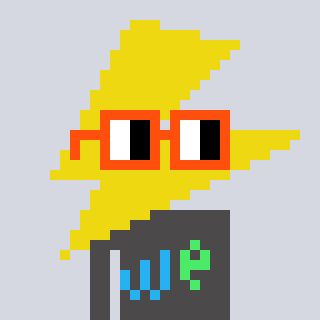
a pixel art character with square orange glasses, a lightning bolt-shaped head and a grayscale-colored body on a cool background